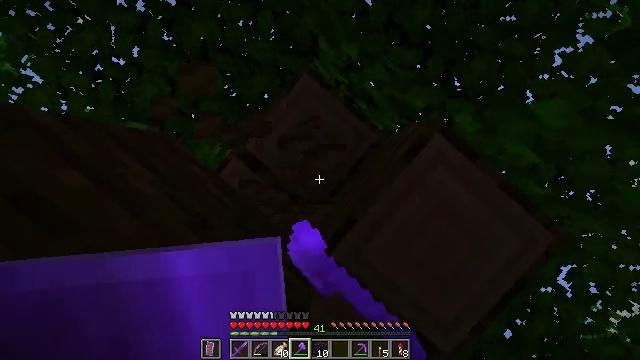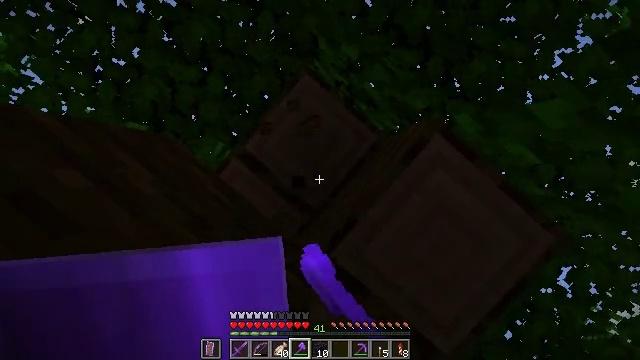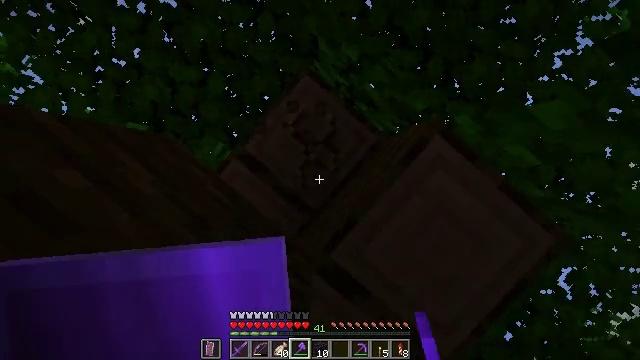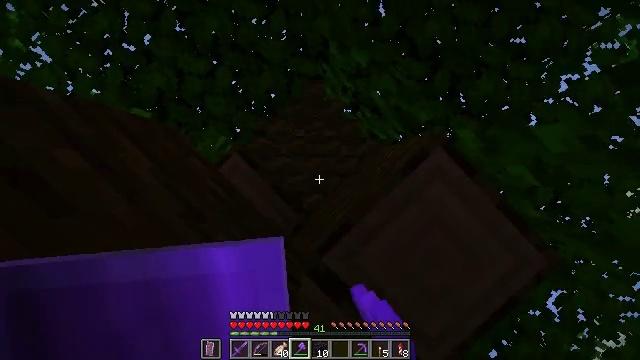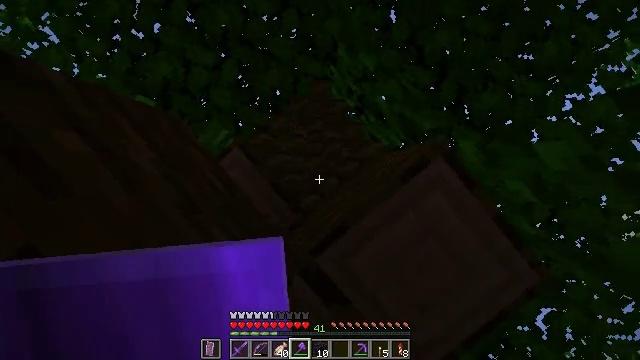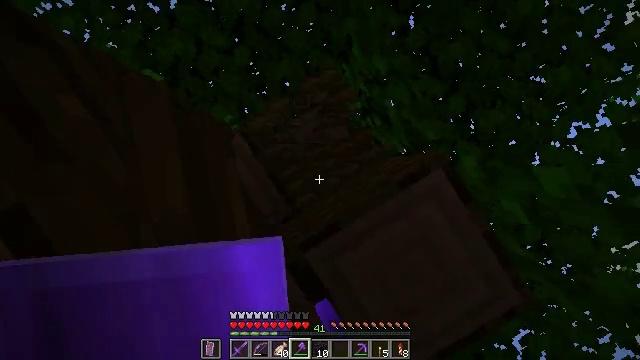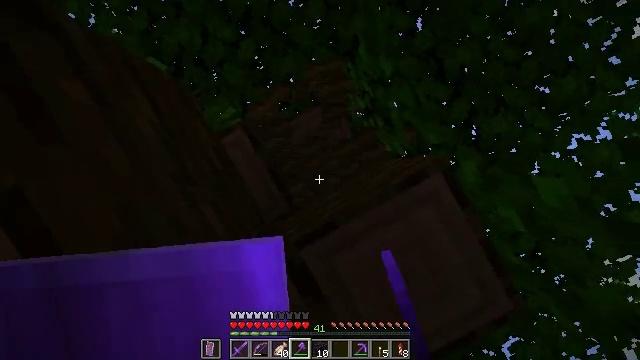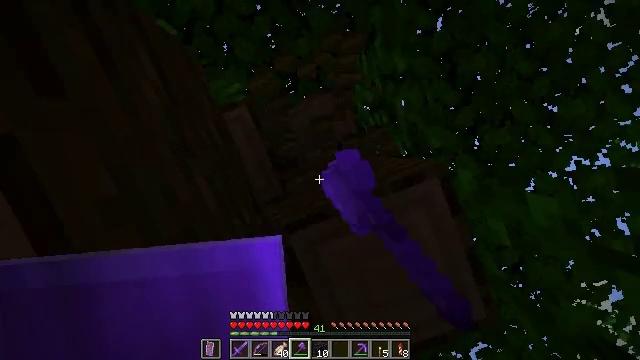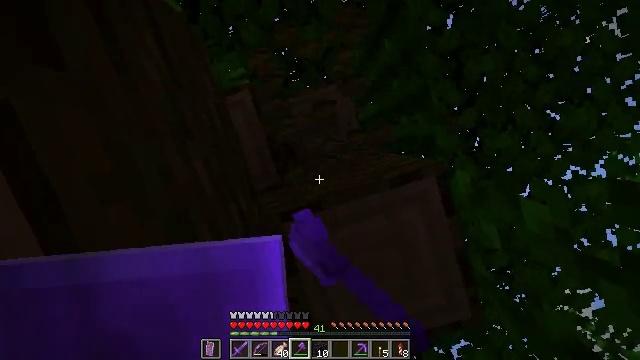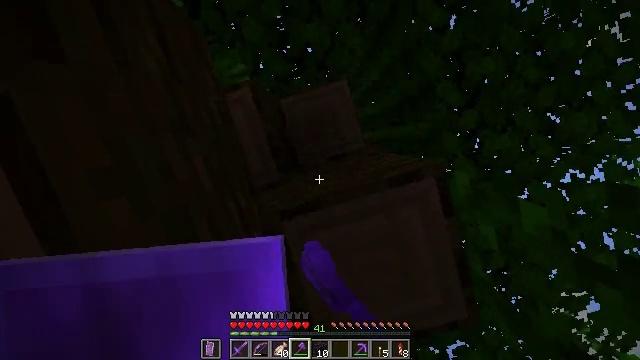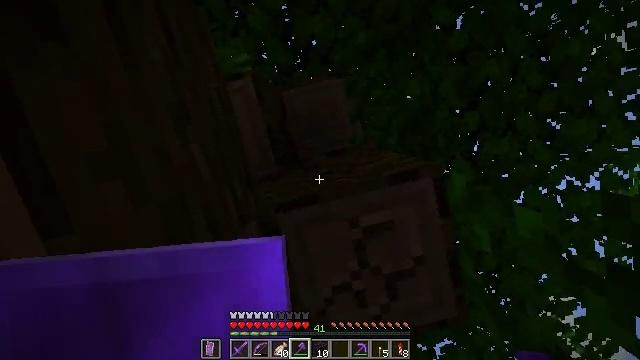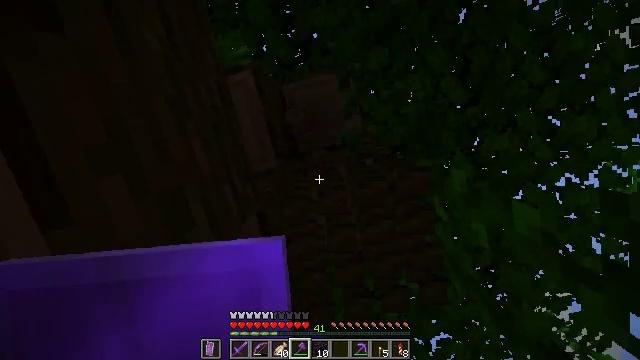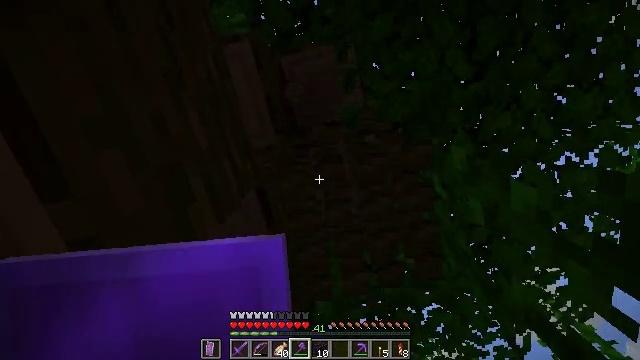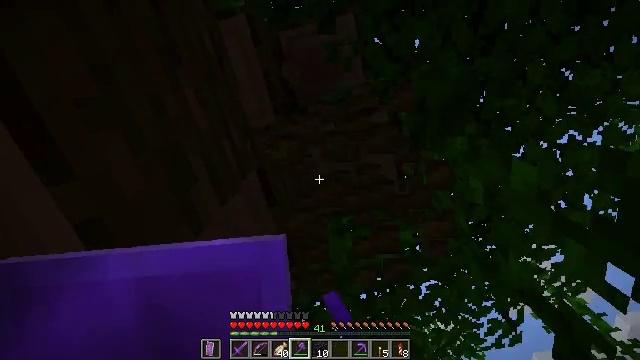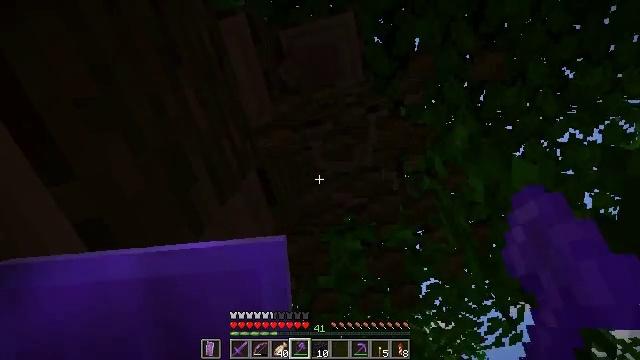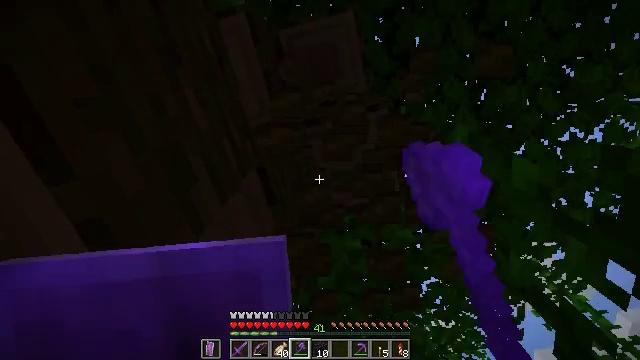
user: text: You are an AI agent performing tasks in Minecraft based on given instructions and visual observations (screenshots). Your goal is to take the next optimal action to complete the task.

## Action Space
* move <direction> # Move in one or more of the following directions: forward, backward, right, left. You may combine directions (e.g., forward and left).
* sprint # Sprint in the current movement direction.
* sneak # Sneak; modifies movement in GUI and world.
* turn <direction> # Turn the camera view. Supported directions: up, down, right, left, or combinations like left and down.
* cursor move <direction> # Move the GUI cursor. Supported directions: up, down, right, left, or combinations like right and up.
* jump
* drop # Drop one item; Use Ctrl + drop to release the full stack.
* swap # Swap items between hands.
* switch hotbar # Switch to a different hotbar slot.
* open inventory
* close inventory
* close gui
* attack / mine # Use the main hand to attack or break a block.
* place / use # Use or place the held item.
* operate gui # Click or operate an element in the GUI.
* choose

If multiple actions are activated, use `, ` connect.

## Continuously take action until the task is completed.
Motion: motion action
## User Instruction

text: Break the jungle log to gather wood.
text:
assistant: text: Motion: attack / mine
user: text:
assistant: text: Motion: attack / mine
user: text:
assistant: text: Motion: turn right, attack / mine
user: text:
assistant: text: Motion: turn right, attack / mine
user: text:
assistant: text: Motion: turn right, attack / mine
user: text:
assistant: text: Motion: turn right, attack / mine
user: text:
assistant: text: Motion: turn right and down, attack / mine
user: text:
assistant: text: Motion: turn right and down, attack / mine
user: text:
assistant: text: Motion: turn right, attack / mine
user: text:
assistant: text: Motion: turn right and down, attack / mine
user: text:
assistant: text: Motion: turn down, attack / mine
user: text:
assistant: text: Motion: turn down, attack / mine
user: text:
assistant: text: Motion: turn down, attack / mine
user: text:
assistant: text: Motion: attack / mine
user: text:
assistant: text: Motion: attack / mine
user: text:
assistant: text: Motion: turn left and up, attack / mine
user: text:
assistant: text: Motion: turn left and up, attack / mine
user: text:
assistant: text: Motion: turn left and down, attack / mine
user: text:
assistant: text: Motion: turn left and down, attack / mine
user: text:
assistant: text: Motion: turn left and down, attack / mine
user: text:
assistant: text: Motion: turn left and down, attack / mine
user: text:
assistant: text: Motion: turn left and down, attack / mine
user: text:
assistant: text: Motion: attack / mine
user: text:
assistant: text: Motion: attack / mine
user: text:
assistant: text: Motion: attack / mine
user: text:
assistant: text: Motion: turn right, attack / mine
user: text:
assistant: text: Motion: turn right, attack / mine
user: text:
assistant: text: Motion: turn right and up, attack / mine
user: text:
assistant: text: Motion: turn right and up, attack / mine
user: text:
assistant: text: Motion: turn up, attack / mine